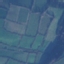
Land use / land cover class: Pasture